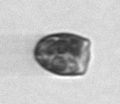
Label: Balanion